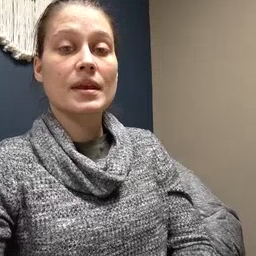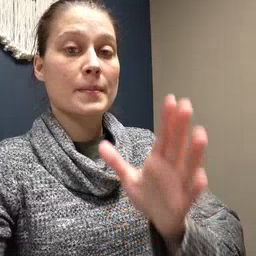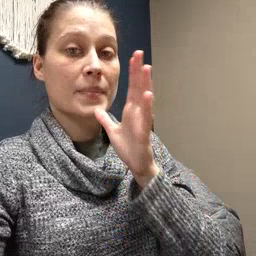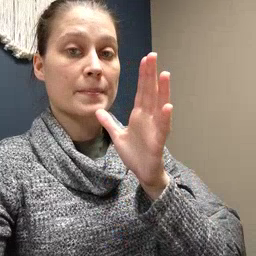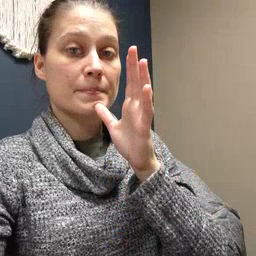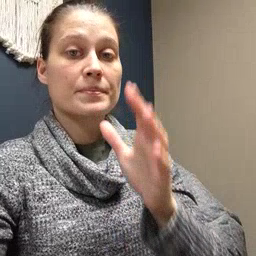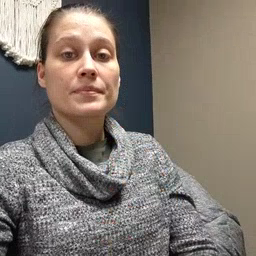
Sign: mom